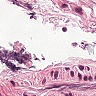
Metastatic tissue present: no